Question: # Question
What do 'adb shell start' and 'adb shell stop' actually do?
# Description
I think they call '/system/bin/start' and '/system/bin/stop'. But these two executables don't give any clue about what they do. When tested on a real device, I found the zygote process is started and stopped. So these two commands seem to control the Android runtime (which corresponds to the yellow and blue parts in the figure below).

But are started/stopped with these two commands?
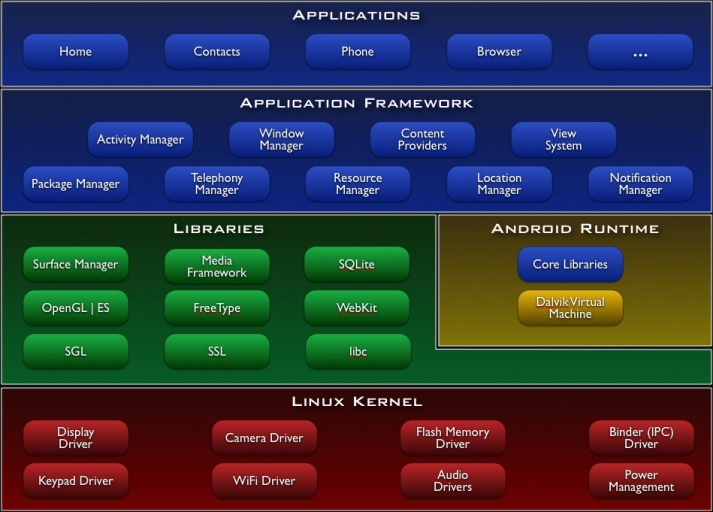
Answer: Run this on your device
'''
grep ^service /init*rc
'''